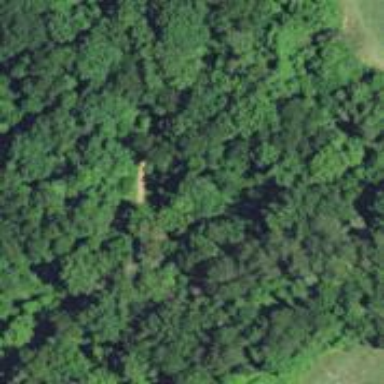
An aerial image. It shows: Path on bridge.